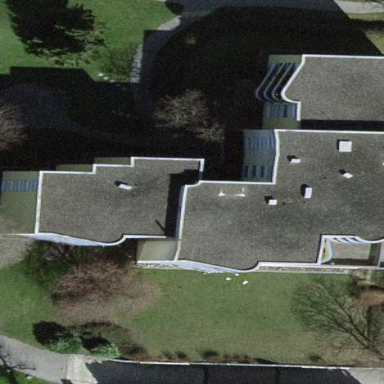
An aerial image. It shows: Flat-roofed apartment building.